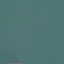
Land use / land cover class: SeaLake